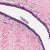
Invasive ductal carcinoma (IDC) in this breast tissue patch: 0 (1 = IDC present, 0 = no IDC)